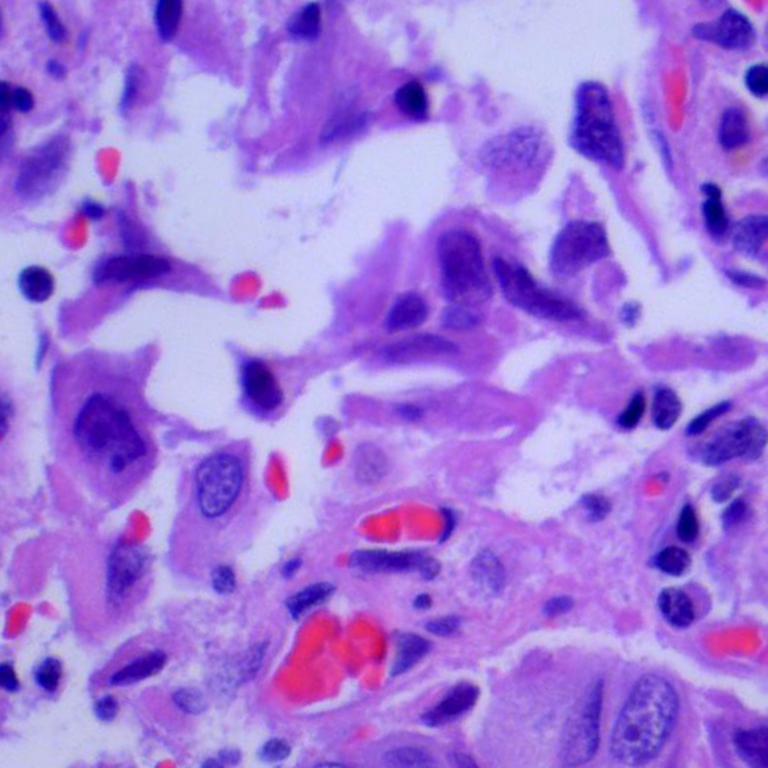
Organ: lung
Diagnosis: adenocarcinomas